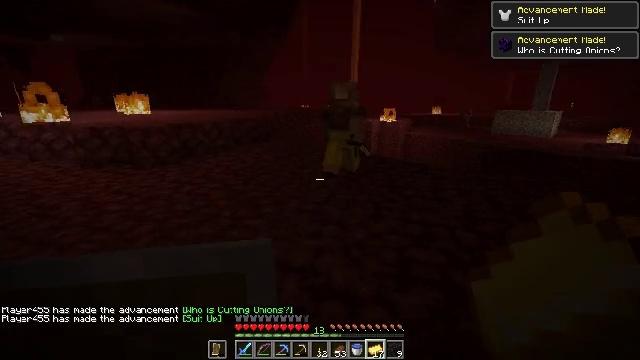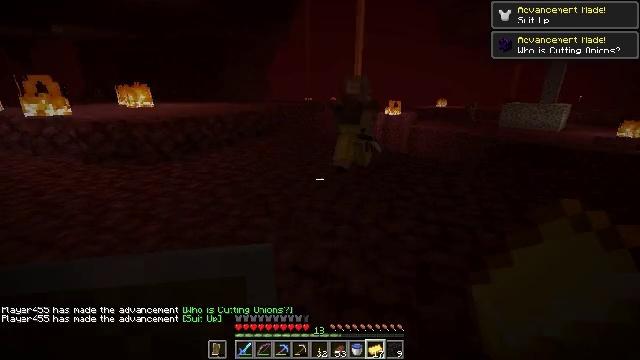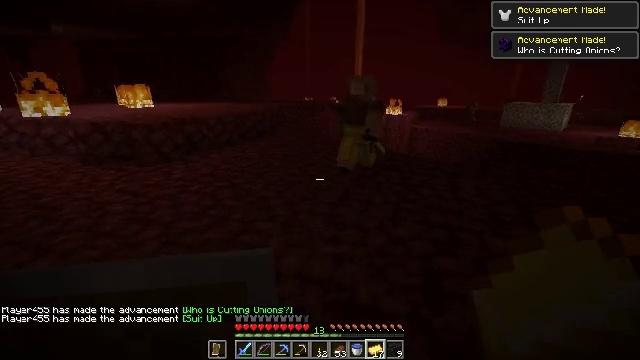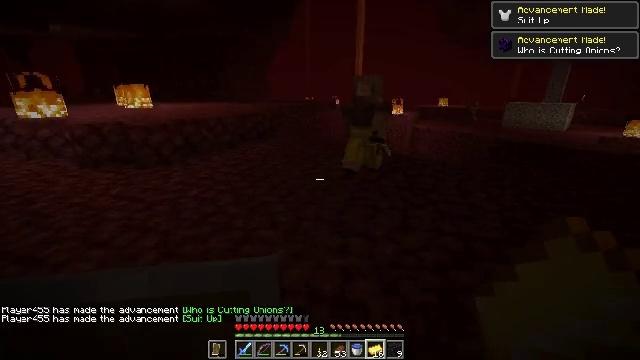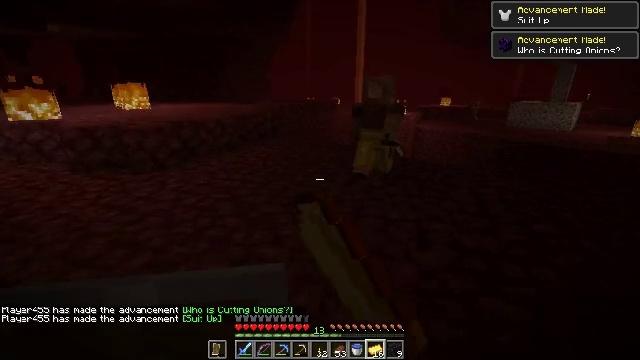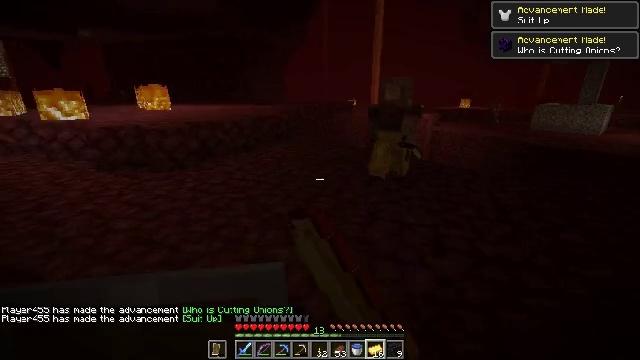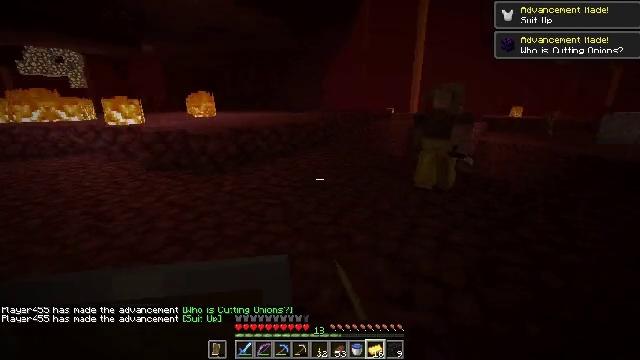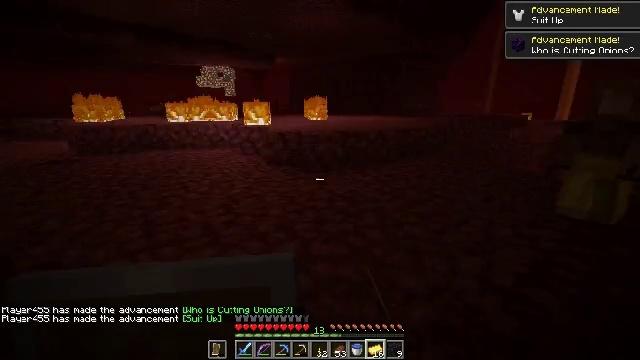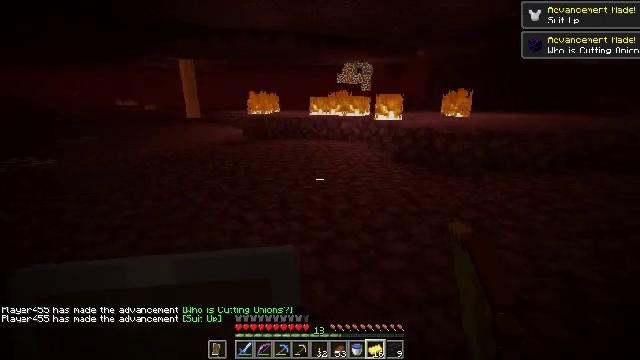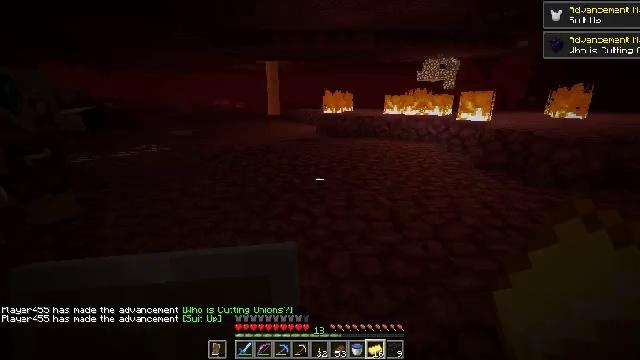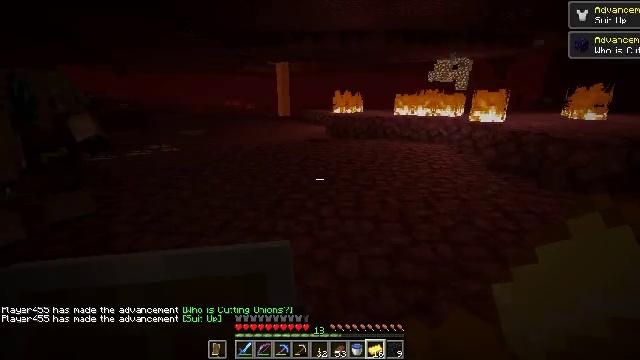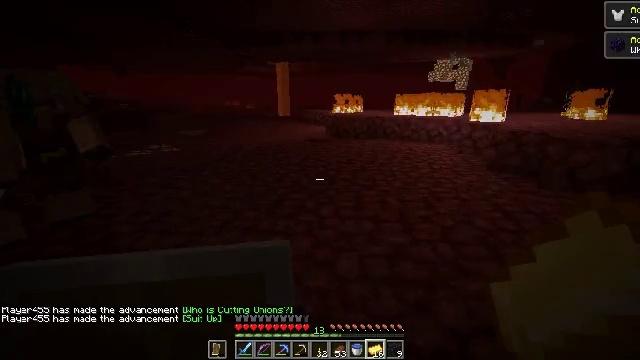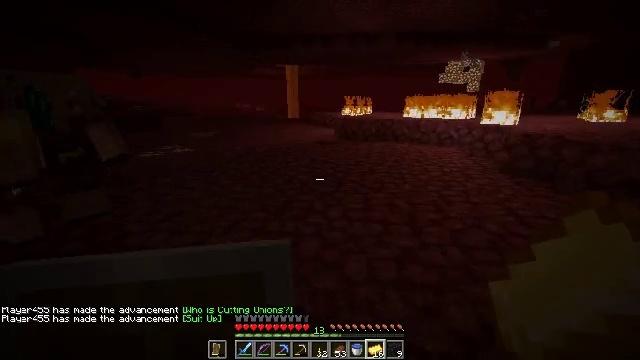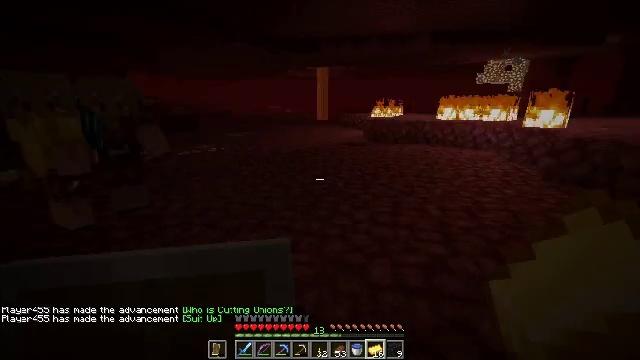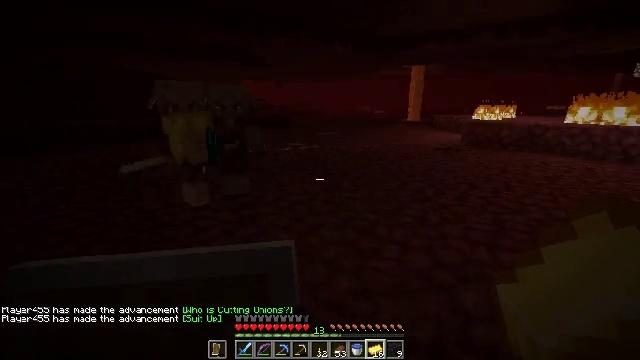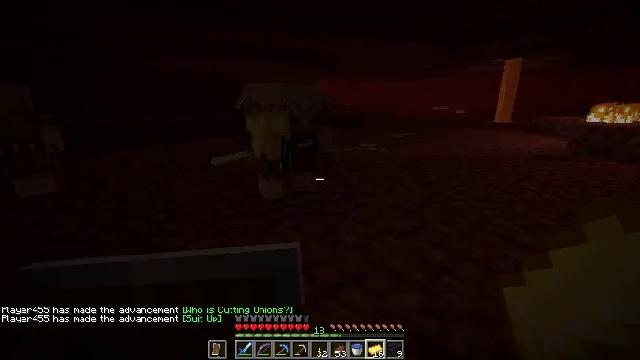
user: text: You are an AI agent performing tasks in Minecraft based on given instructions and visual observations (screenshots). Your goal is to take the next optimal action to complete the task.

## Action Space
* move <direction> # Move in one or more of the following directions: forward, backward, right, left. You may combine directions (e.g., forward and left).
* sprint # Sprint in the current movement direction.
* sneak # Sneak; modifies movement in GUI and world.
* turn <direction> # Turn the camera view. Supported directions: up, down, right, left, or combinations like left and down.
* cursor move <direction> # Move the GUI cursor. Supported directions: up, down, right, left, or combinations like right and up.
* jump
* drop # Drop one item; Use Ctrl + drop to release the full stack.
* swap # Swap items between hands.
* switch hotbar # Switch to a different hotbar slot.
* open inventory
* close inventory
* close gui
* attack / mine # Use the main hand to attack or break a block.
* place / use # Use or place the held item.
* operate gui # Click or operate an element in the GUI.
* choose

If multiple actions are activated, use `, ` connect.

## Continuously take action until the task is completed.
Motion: motion action
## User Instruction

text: Remove a gold ingot from the inventory.
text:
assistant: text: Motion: move forward and move left, turn down
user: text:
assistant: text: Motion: move forward
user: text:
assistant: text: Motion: move forward, drop
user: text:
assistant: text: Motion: move forward, drop
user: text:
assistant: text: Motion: turn left, drop
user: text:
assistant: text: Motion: turn left and up
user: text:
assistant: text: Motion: turn left
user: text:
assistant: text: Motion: turn left and down
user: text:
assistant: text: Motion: turn left
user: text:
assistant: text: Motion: turn left
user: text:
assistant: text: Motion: no_op
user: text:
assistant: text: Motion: turn left
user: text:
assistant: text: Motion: turn left
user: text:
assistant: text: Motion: move forward and move left, turn left
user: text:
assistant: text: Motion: move forward and move left, turn left
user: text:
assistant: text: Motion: move forward and move left, turn left
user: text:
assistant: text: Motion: move forward, turn left and down
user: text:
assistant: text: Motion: move forward, turn left and down
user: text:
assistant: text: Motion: move forward, turn left
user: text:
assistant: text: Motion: move forward, turn left
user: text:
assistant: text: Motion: no_op
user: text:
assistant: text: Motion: no_op
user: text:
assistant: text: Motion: turn right and down
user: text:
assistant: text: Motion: turn left
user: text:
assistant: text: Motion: turn left
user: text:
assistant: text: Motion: turn right and down
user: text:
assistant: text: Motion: turn right and down
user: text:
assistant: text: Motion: turn right and down
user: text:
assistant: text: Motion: turn right
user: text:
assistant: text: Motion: turn left